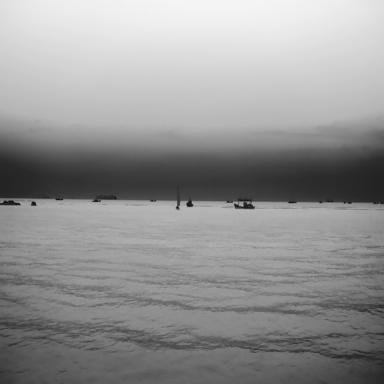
There is a fishing_boat in the infrared image.